Question: I'm looking for a way of simplifying the code bellow;
I have 9 different measures that I'd like to plot against quality and am trying to avoid coping and pasting the code 9 times (or even having to write a function to plot and call the function 9 times):
'''
p1<- ggplot(aes(x=quality, y = alcohol), data = df) + geom_boxplot()+ stat_summary(fun.y=mean,geom = 'point', shape = 4)
p2<- ggplot(aes(x=quality, y = pH), data = df) + geom_boxplot()+ stat_summary(fun.y=mean,geom = 'point', shape = 4)
grid.arrange(p1,p2, ncol=1)
'''

anything that can be done there?
Thanks,
Diego
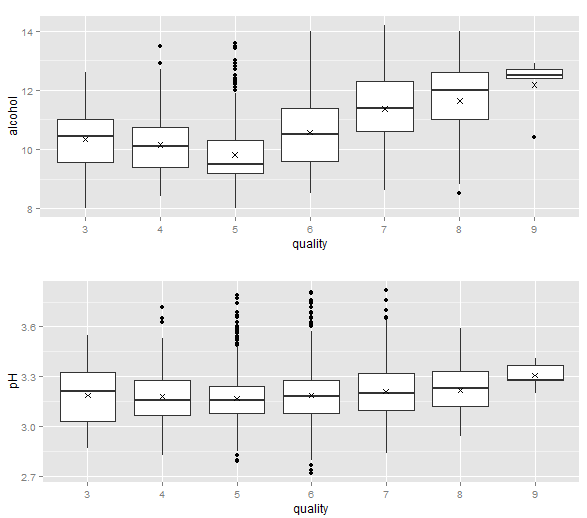
Answer: Using do.call on a list of plots generated by plyr on a melted dataframe. (I'm assuming there is a reason you do not want to use facet_grid on melted data)
'''
#generate some data
data <- data.frame(id=1:500, quality=sample(3:10,replace=TRUE,size=500))
for(i in 1:9){
data[,paste0("outcome_",i)]<-rnorm(500)
}
#melt it
melt_data <- melt(data,id.vars=c("id","quality"))
head(melt_data)
library(ggplot2)
library(gridExtra)
#generate a list of plots
plots <- dlply(melt_data,.(variable),function(chunk){
ggplot(data=chunk, aes(x=factor(quality), y = value)) + geom_boxplot()+
stat_summary(fun.y=mean,geom = 'point', shape = 4) +
#label y axis correctly
labs(y=unique(chunk$variable)
)
})
do.call(grid.arrange,c(plots,ncol=2))
'''